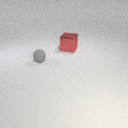
small gray rubber sphere in front of large red metal cube